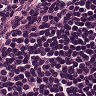
Metastatic tissue present: no